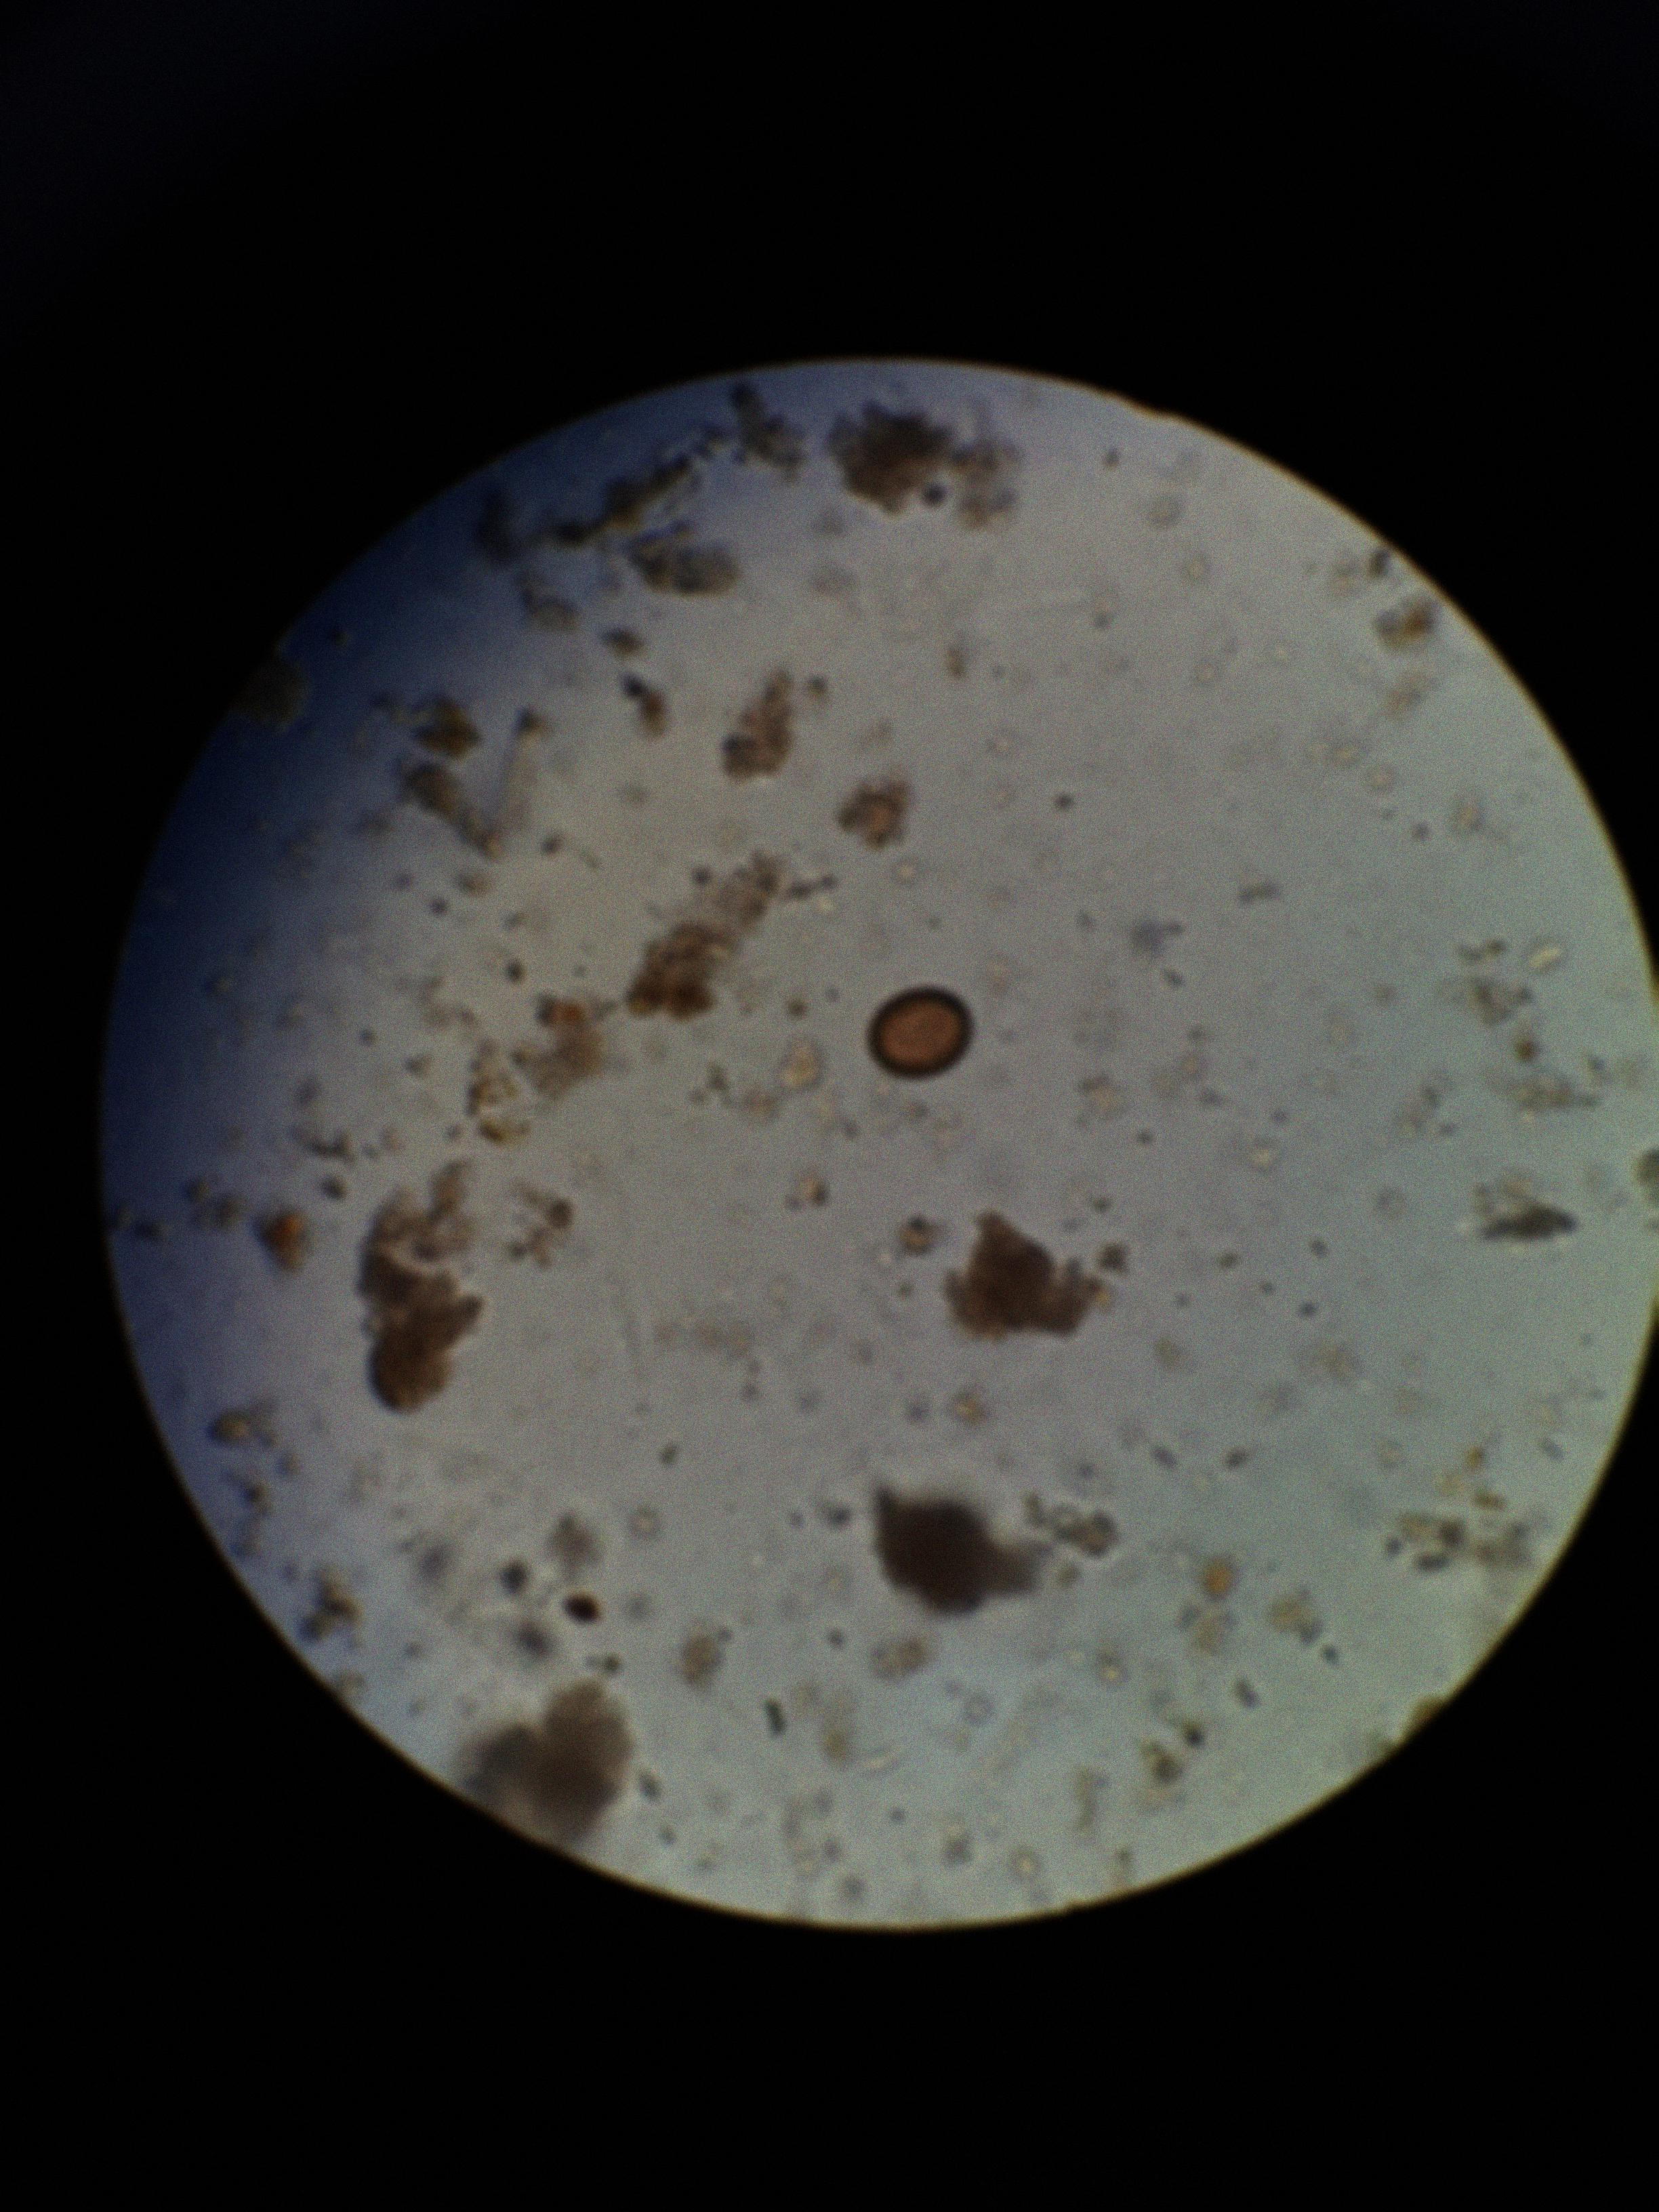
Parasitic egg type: Taenia spp. egg